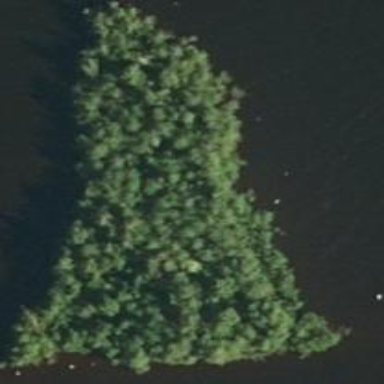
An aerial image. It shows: Islet covered with woodland.